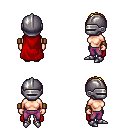
a pixel art fantasy rpg character, female body template, human, light skin, red cape, magenta pants, blonde parted hairstyle, metal helm, leather bracers, metal boots, four views (front, back, left, right), 2x2 character sprite sheet, small pixel art, hard edges, no anti-aliasing